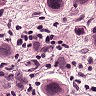
Metastatic tissue present: yes